Question: I am trying to get rid of the top and bottom margins of a SpatialPolygons plot.
I have tried setting the margins to c(0,0,0,0) but this only changes the left and right margins.
When plotting in RStudio, the top and bottom margins are 0 but the left and right are not.
'''
library(sp)
coords <- cbind(c(631145, 631757, 631928, 631664, 631579, 631281),
c(<PHONE>, <PHONE>, <PHONE>, <PHONE>, <PHONE>, <PHONE>))
poly <- Polygons(list(Polygon(coords)),"coords")
poly.sp <- SpatialPolygons(list(poly))
par(mar = rep(0, 4), xaxs='i', yaxs='i')
plot(poly.sp, bg="yellow")
png('poly.png')
par(mar = rep(0, 4), xaxs='i', yaxs='i')
plot(poly.sp, bg="yellow")
dev.off()
'''

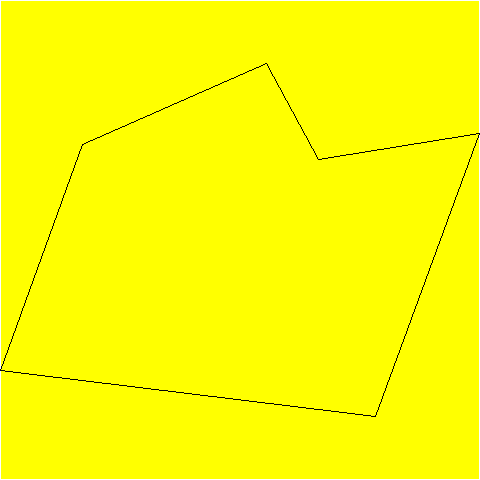
Answer: I solved the problem by calculating the aspect ratio of the polygon that I am trying to plot and then setting the plot width and height.
This might not be the most elegant solution but it does the job.
'''
library(sp)
coords <- cbind(c(631145, 631757, 631928, 631664, 631579, 631281),
c(<PHONE>, <PHONE>, <PHONE>, <PHONE>, <PHONE>, <PHONE>))
poly <- Polygons(list(Polygon(coords)),"coords")
poly.sp <- SpatialPolygons(list(poly))
width <- poly.sp@bbox[3] - poly.sp@bbox[1]
height <- poly.sp@bbox[4] - poly.sp@bbox[2]
aspect <- height / width
png('poly.png', width = 10, height = 10*aspect, units = 'in', res = 300)
par(mar = rep(0, 4), xaxs='i', yaxs='i')
plot(poly.sp, bg="yellow")
dev.off()
'''